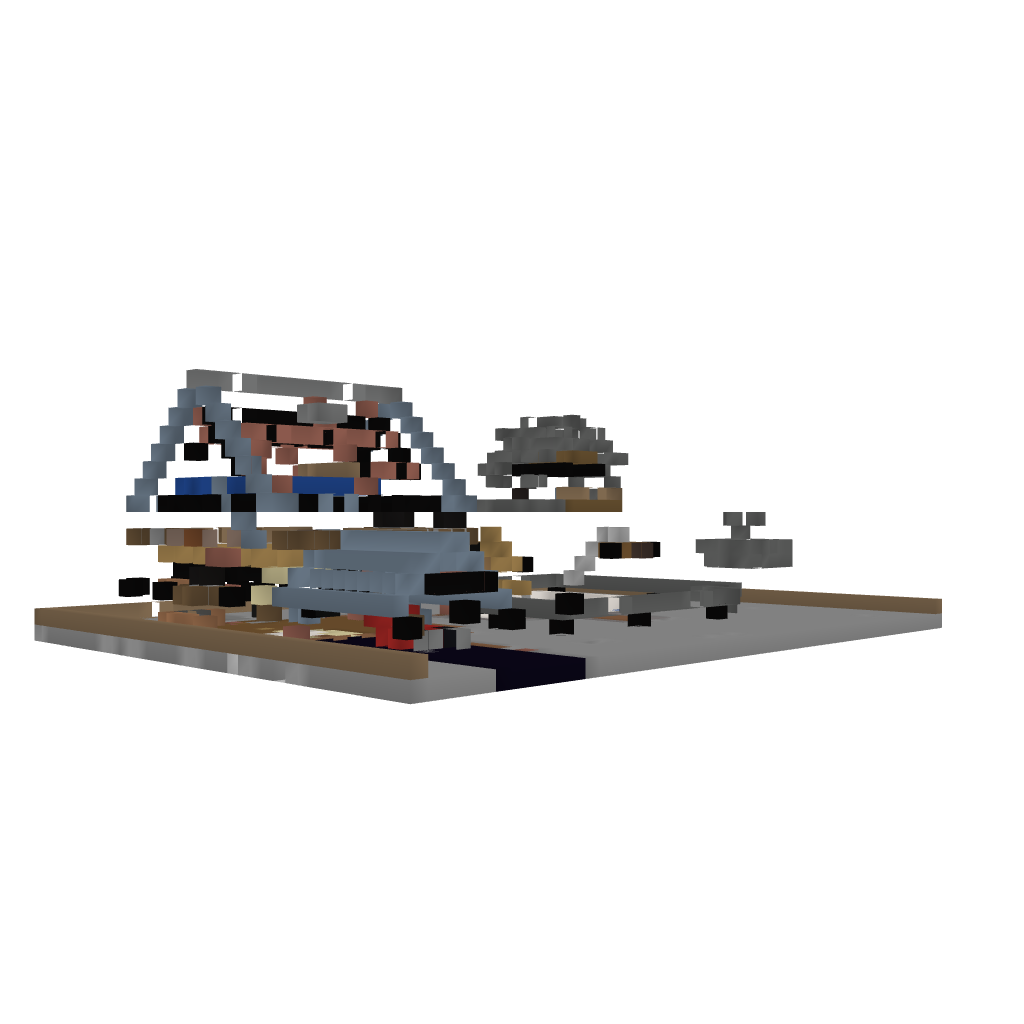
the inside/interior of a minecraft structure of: rustic house